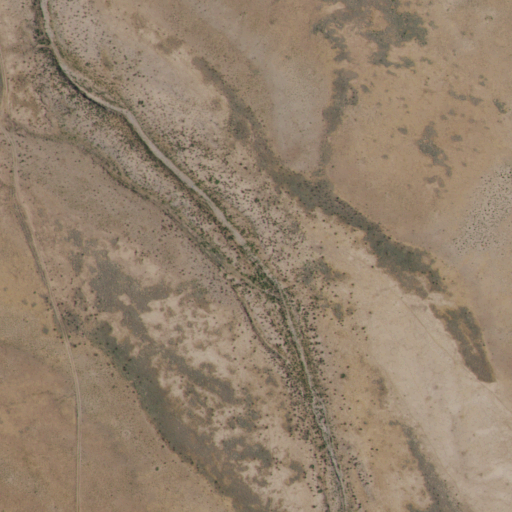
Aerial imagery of valley in New Mexico named China Draw containing grassland and shrub